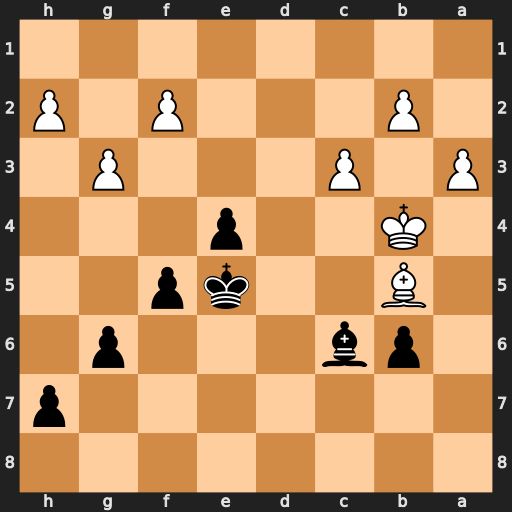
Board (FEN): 8/7p/1pb3p1/1B2kp2/1K2p3/P1P3P1/1P3P1P/8
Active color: b
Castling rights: -
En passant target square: -
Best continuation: Bxb5 Kxb5 g5 Kc4 f4